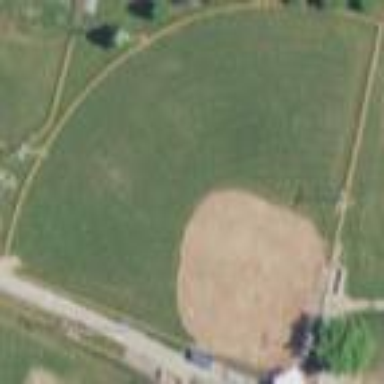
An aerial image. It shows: Baseball pitch for leisure and sports activities.